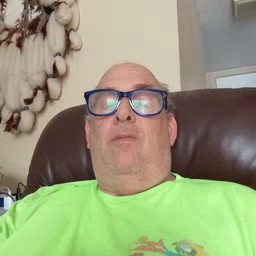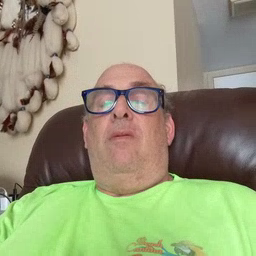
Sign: stairs